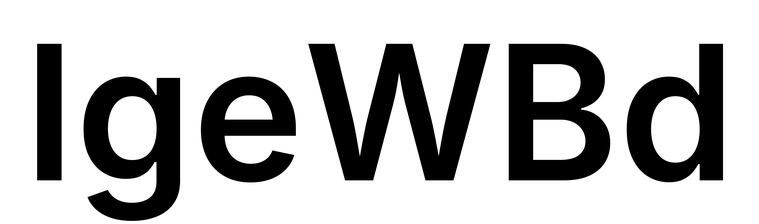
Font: Inter_SemiBold